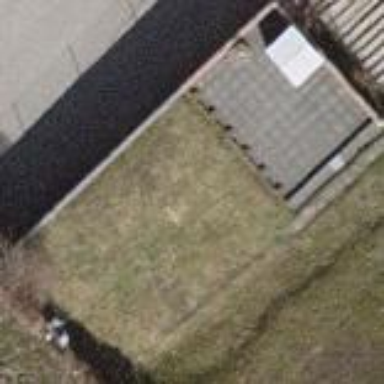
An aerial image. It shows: Group of garages.